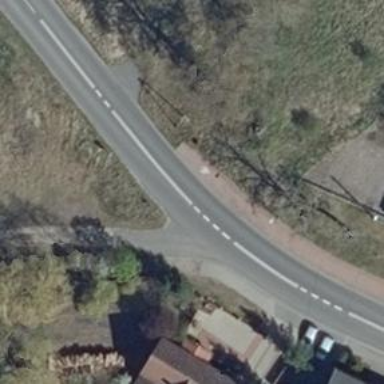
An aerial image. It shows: Tertiary road with asphalt surface.